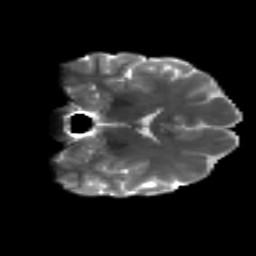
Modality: T2w
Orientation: coronal
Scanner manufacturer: siemens
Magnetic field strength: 3 T
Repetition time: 4.16 s
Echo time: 0.0806 s